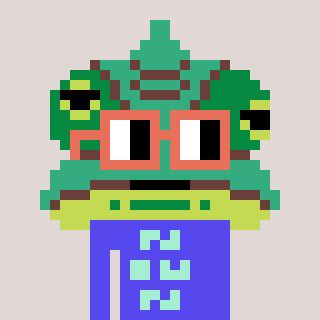
a pixel art character with square orange glasses, a chameleon-shaped head and a computerblue-colored body on a warm background